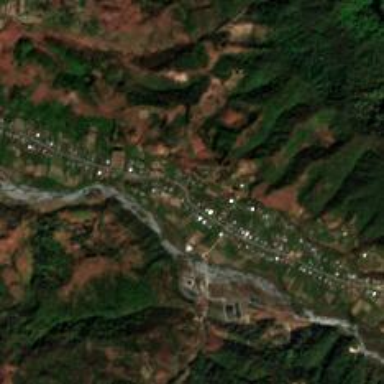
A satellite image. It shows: Village.